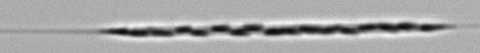
Label: Rhizosolenia